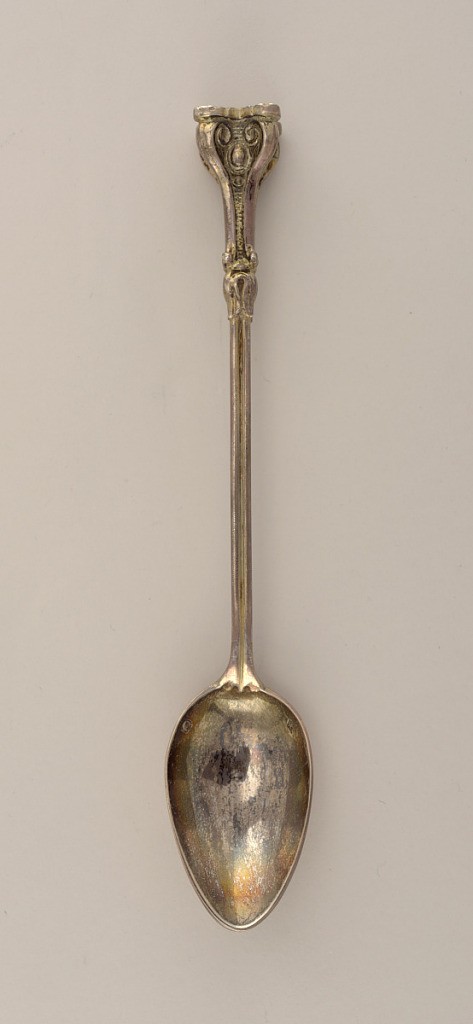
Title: spoon
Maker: Lambert & Jozan, Veuve
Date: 1850–1900
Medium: silver
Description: Oval bowl, rattail stem forming three threads terminating in four volutes-- centering and oval with quatrefoil crusher.